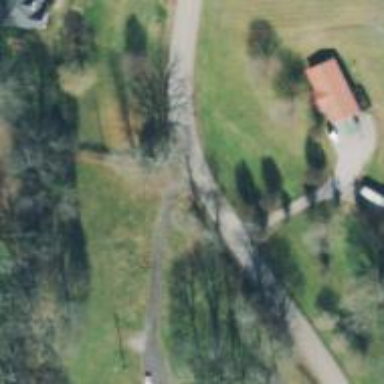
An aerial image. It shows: Driveway.